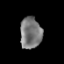
Tissue: prostate
Cell type: Myeloid cells
Senescence score: 0.3554
Nuclear area (px): 661
Mean DAPI intensity: 121.436